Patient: sex M, age 47
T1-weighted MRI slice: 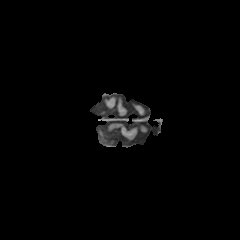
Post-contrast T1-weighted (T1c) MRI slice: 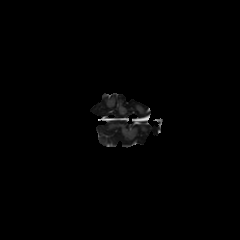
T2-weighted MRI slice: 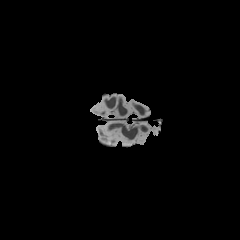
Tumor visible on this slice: no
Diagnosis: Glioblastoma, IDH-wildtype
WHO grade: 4